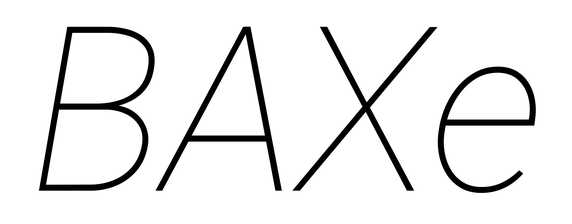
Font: Roboto-Italic_Thin_Italic